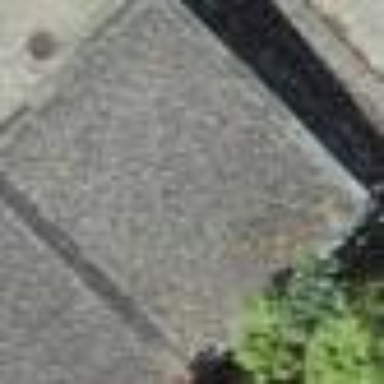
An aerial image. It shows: Garage building.